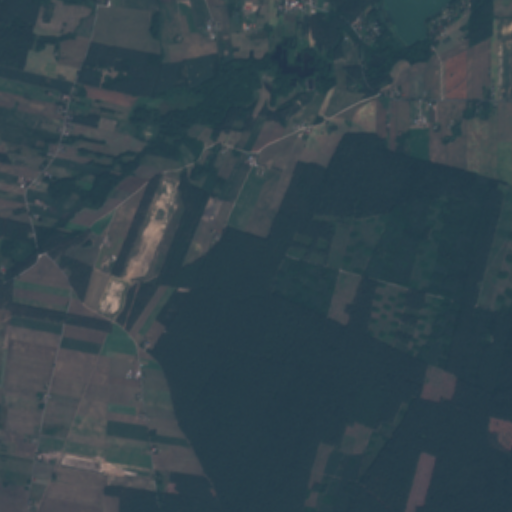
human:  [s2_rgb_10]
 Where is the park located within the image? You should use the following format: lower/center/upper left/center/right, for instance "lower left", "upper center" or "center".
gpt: The park is located in the upper center of the image.
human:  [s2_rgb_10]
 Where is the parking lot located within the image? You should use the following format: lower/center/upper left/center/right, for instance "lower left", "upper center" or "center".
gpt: There is no parking lot in the image.